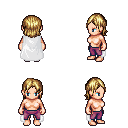
a pixel art fantasy rpg character, female body template, human, light skin, white cape, magenta pants, blonde long bangs hairstyle, four views (front, back, left, right), 2x2 character sprite sheet, small pixel art, hard edges, no anti-aliasing